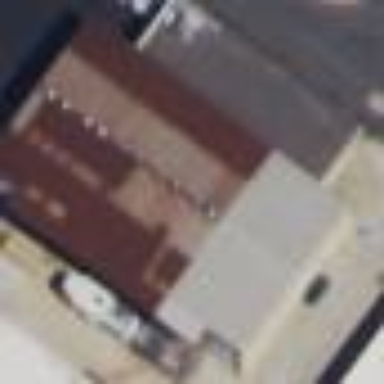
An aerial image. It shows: Commercial building.